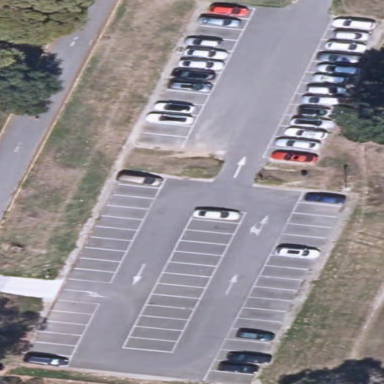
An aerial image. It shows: Parking area with surface.